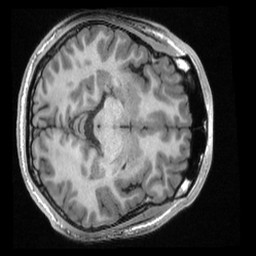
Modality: T1w
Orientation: axial
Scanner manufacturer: ge
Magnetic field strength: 3 T
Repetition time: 0.00768 s
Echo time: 0.002936 s